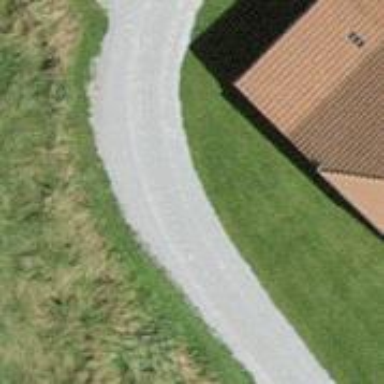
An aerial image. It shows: Unpaved driveway that serves as service road.